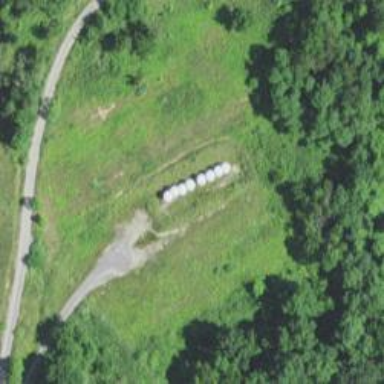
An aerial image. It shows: Storage tank that is man-made.